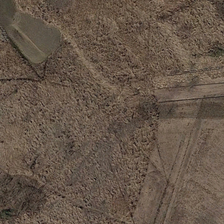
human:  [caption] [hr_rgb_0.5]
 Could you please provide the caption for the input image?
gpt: the bareland is on the side of the land .

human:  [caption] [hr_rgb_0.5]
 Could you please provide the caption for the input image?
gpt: it is a piece of yellow bareland .

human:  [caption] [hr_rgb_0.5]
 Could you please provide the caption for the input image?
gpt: it is a piece of yellow bareland .

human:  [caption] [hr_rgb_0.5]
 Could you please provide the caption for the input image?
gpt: many dark green trees beside the large bareland .

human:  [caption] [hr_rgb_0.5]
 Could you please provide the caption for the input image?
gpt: the bareland is on the side of the land .